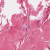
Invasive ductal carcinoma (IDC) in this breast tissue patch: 0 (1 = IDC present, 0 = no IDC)